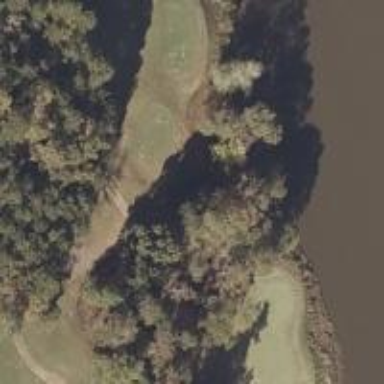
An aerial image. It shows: Golf tee.